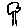
Label: tree